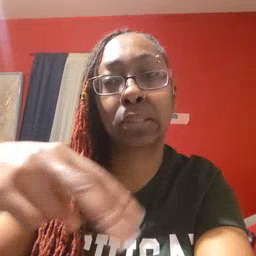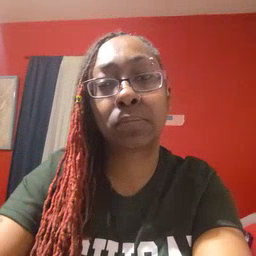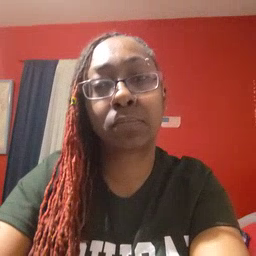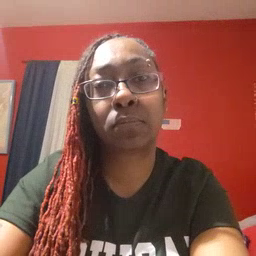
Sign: dance